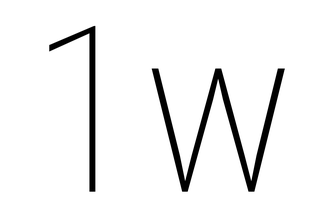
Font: Roboto_Condensed_Thin